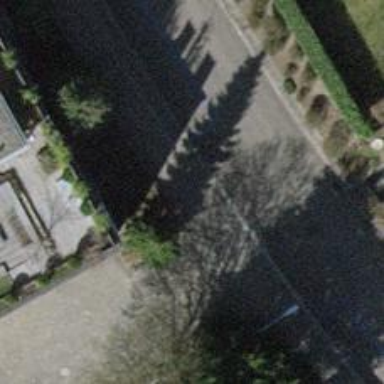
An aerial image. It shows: Sidewalk.